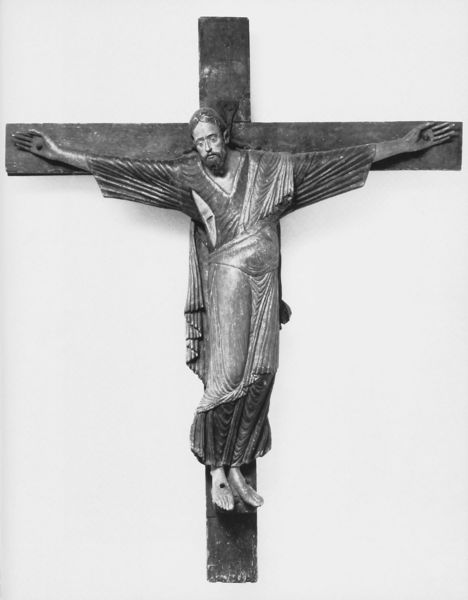
Titel: Kruzifixus aus Erp
Institution: Köln, Erzbischöfliches Diözesanmuseum
Schlagwörter: hand, kopf, holz, blick, bart, falten, hände, gewand, füße, nagel, nägel, kreuz, schnitzerei, christus, jesus, romanik, kruzifix, plissee, geschnitzt, christi, kruez, schnitzkunst, christu, bekleidet, jesus+gewand, kreuzigungz, igungholz